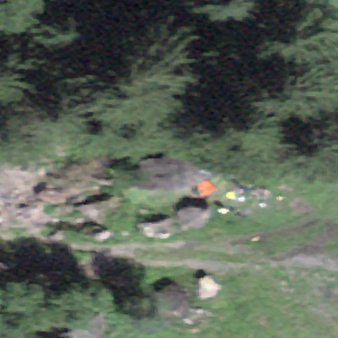
Label: bouldering_area